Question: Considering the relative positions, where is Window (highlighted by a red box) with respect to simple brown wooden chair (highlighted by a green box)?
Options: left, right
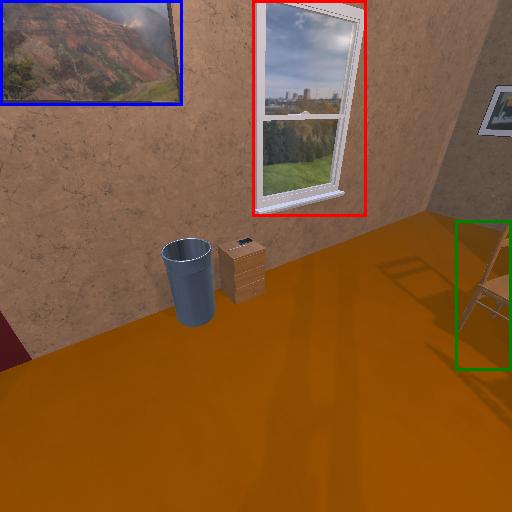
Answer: left